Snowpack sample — Buffalo Mountain, Silverthorne, Colorado, USA (2/22/26, 2:02 PM MST)
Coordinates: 39.622, -106.113
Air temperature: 33 °F
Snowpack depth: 63 cm
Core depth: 50 cm
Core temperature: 26.6 °F
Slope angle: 11°, slope face: 116°
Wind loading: low
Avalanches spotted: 0
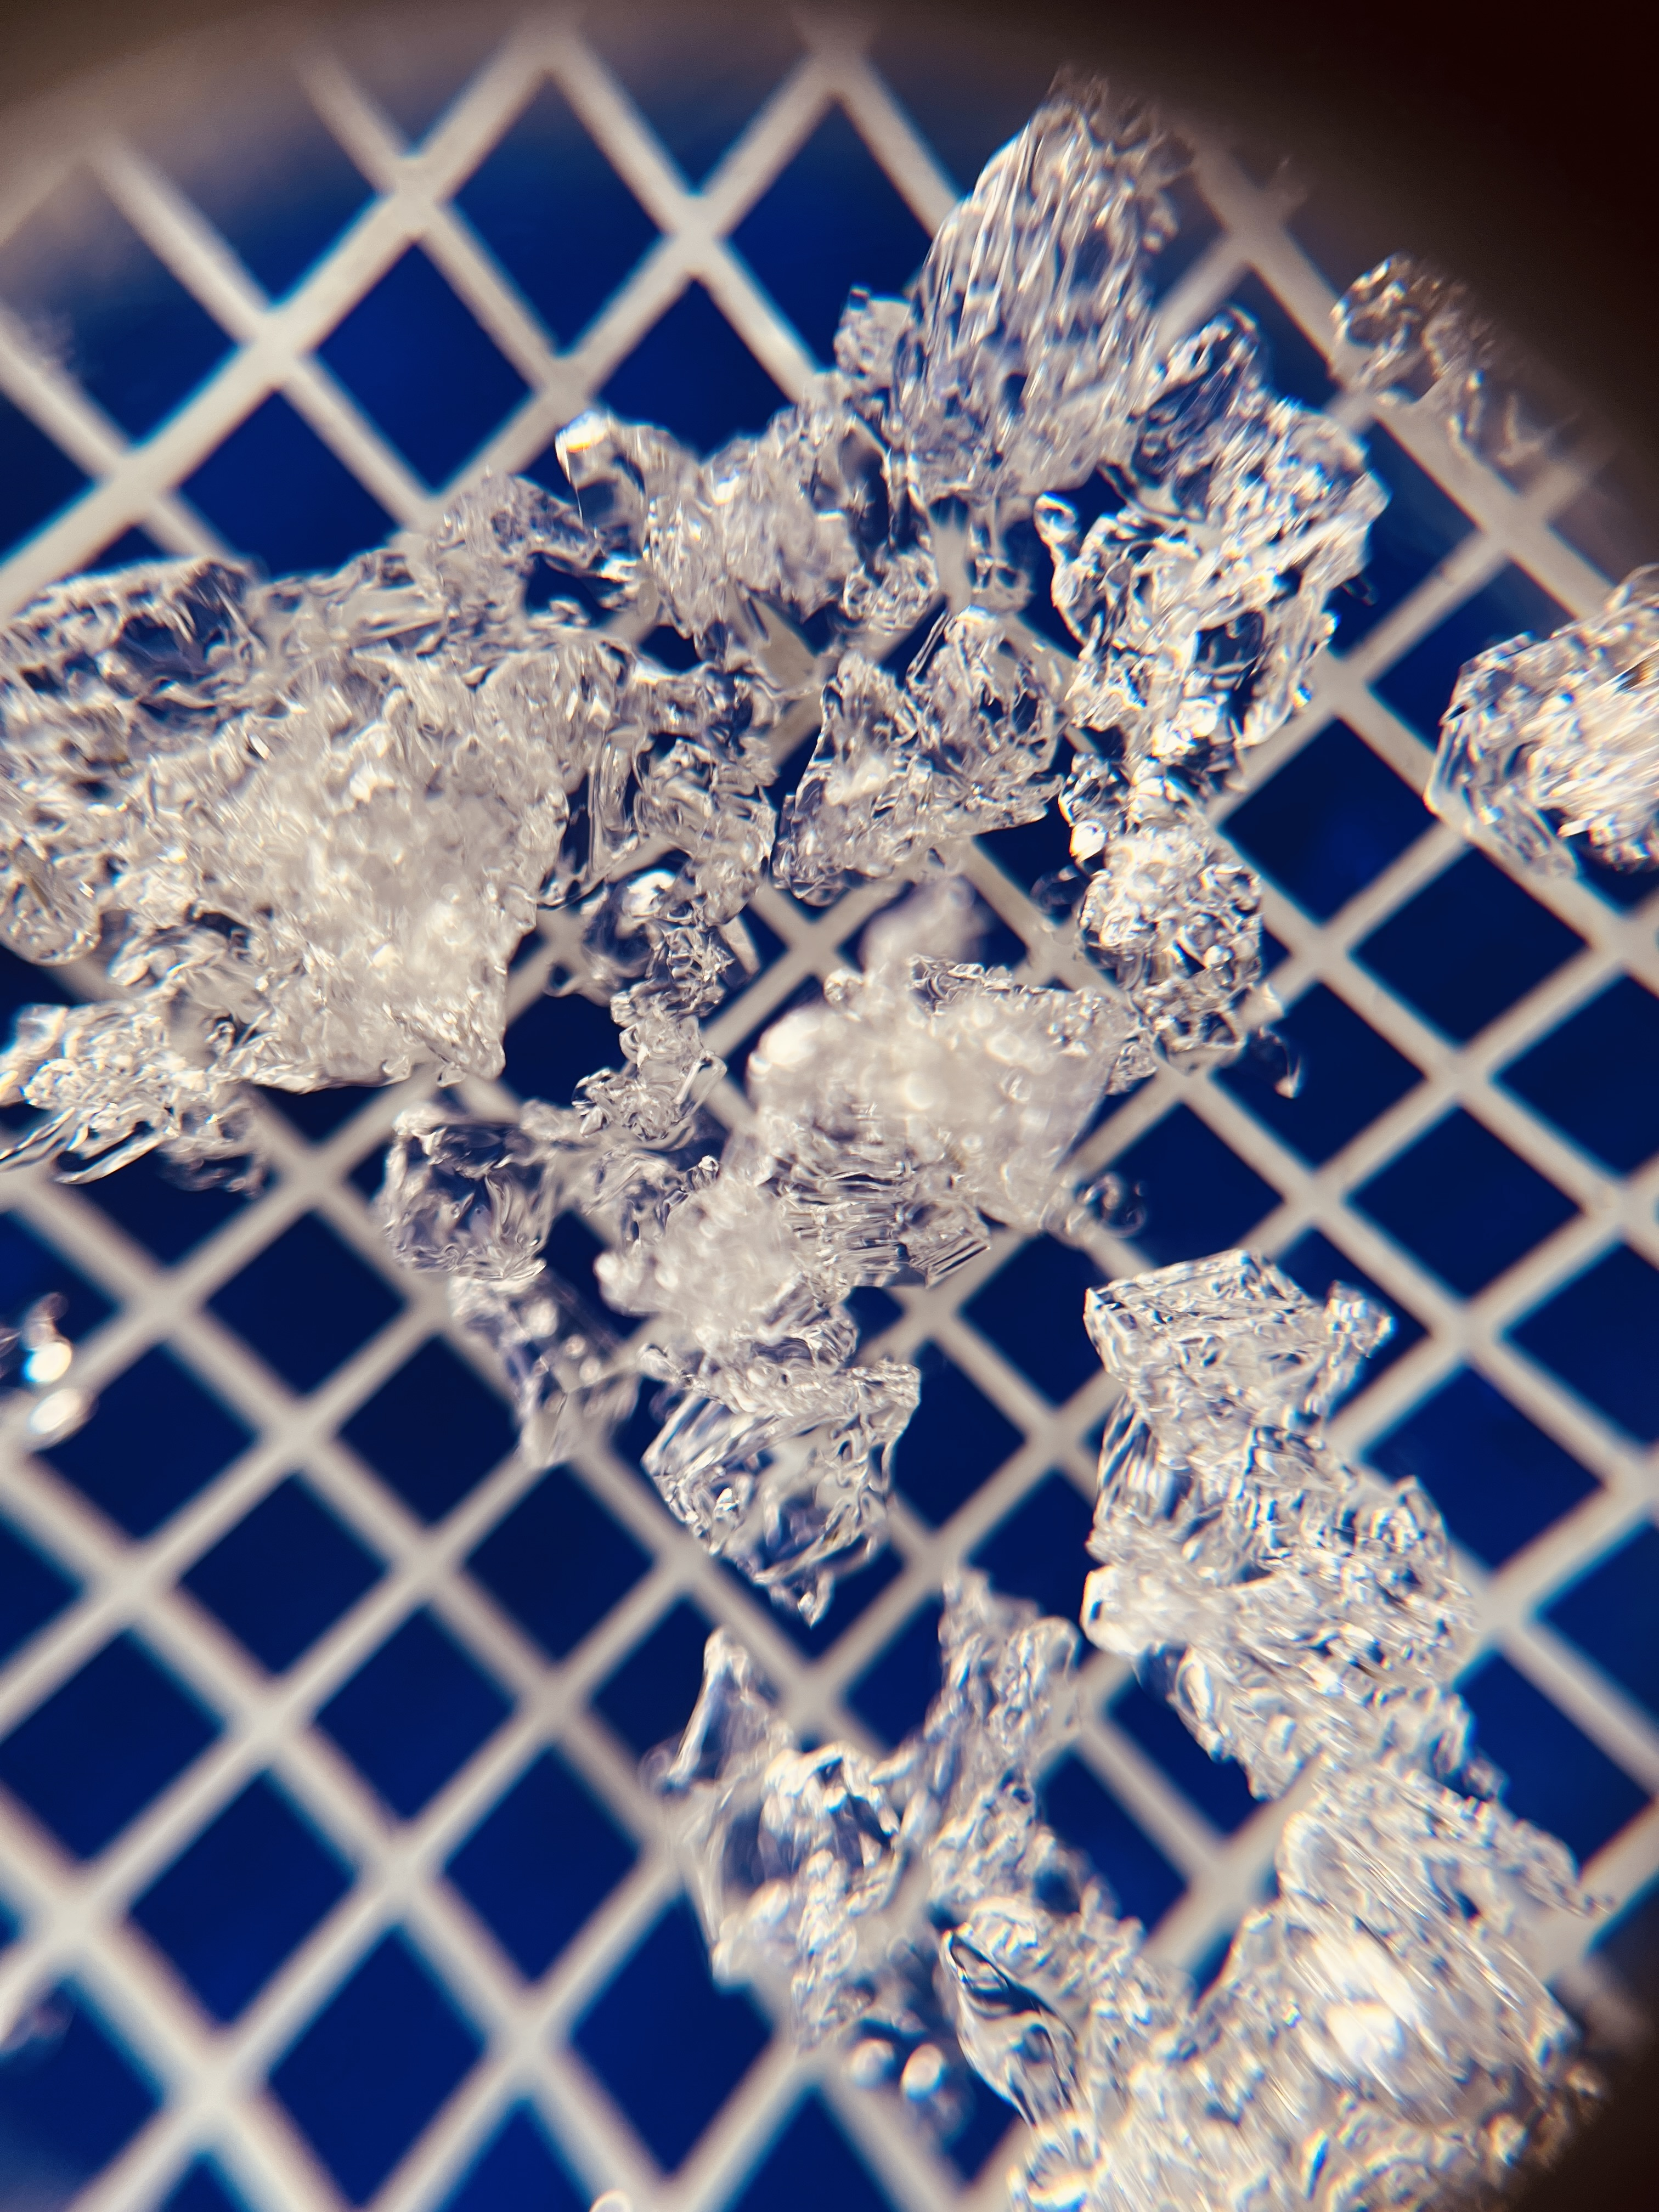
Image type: magnified_profile
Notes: In a firebreak similar to site 1, minimal wind loading with no spotted avalanches (not many faces in view though)